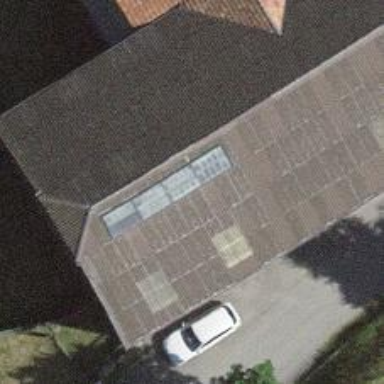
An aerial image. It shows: Solar power generator using photovoltaic method with solar photovoltaic panel types.